Interaction volume radius: 5 \u00c5
Interaction volume height: 35 \u00c5
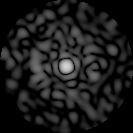
Disorder parameter: 0.8825